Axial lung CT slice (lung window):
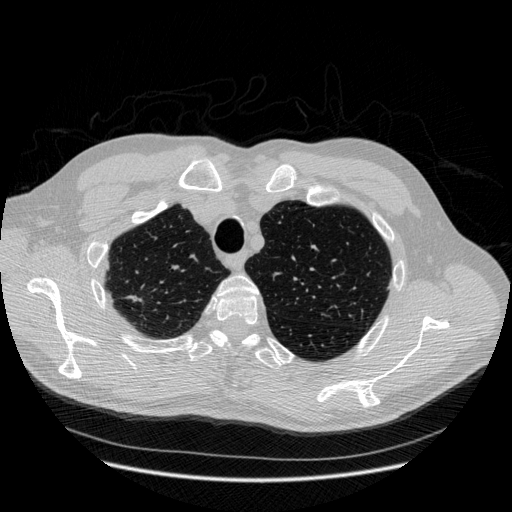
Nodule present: no